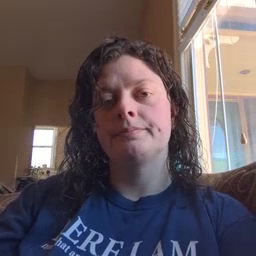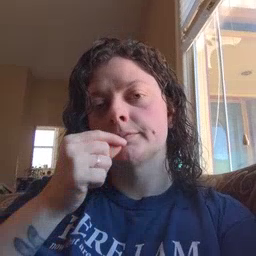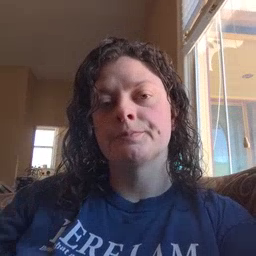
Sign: pencil